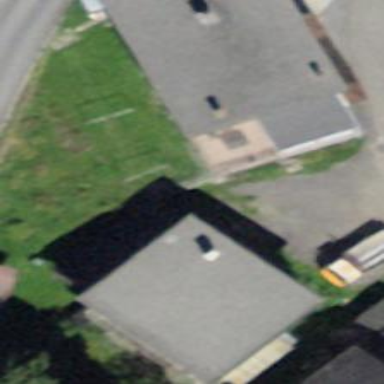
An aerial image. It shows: Flat-roofed building.